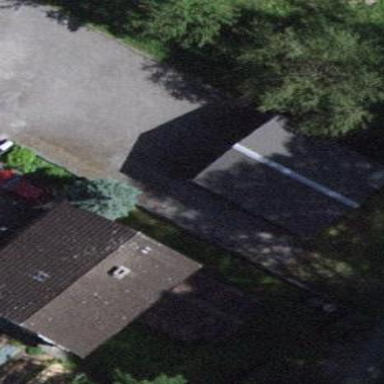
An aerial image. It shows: Detached building.